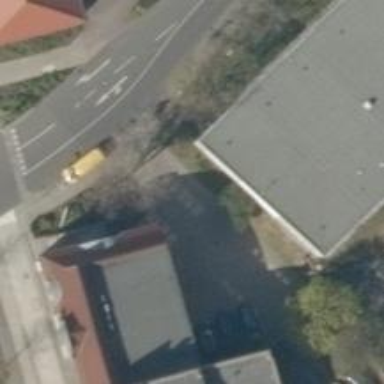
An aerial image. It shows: Commercial building.